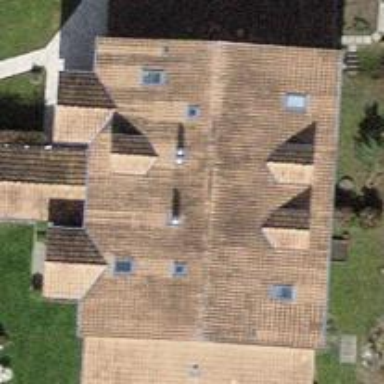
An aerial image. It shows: Semi-detached house.